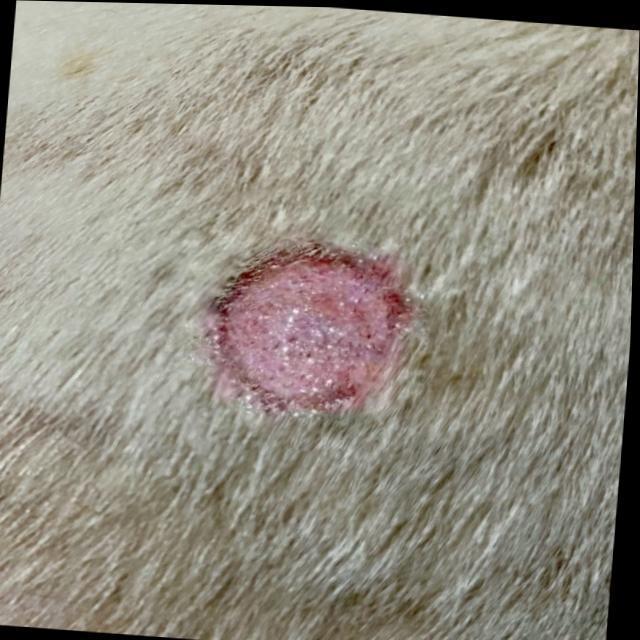
Canine ringworm (Dermatophytosis) — fungal infection caused by Microsporum or Trichophyton. Presents with circular alopecia, scaling, crusting, and broken hairs.